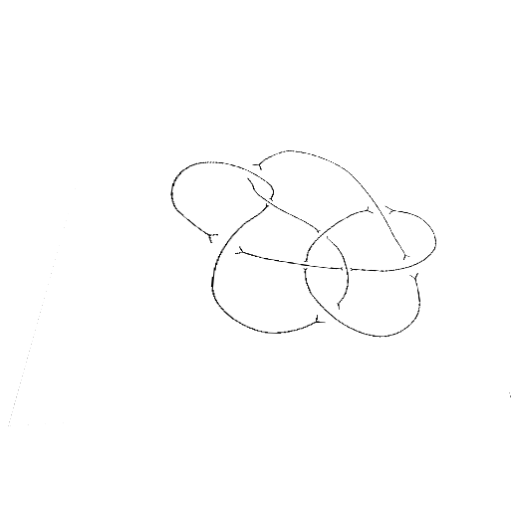
Crossing number: 9